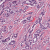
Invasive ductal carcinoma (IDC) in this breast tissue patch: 1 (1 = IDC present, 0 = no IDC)